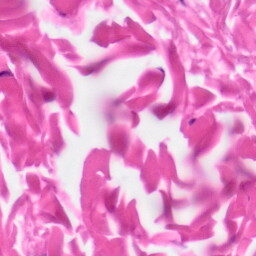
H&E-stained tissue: Skin